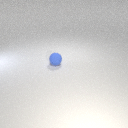
small blue rubber sphere